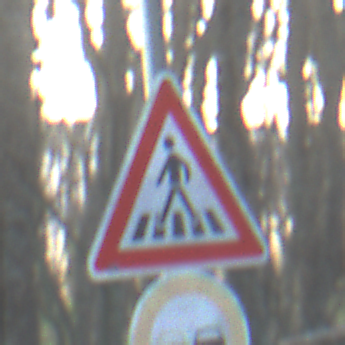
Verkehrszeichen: FussgaengerueberwegRechts
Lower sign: Ueberholverbot
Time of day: SunriseSunset
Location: Outdoor (Nature)
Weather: Clear
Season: Winter
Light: Natural